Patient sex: M
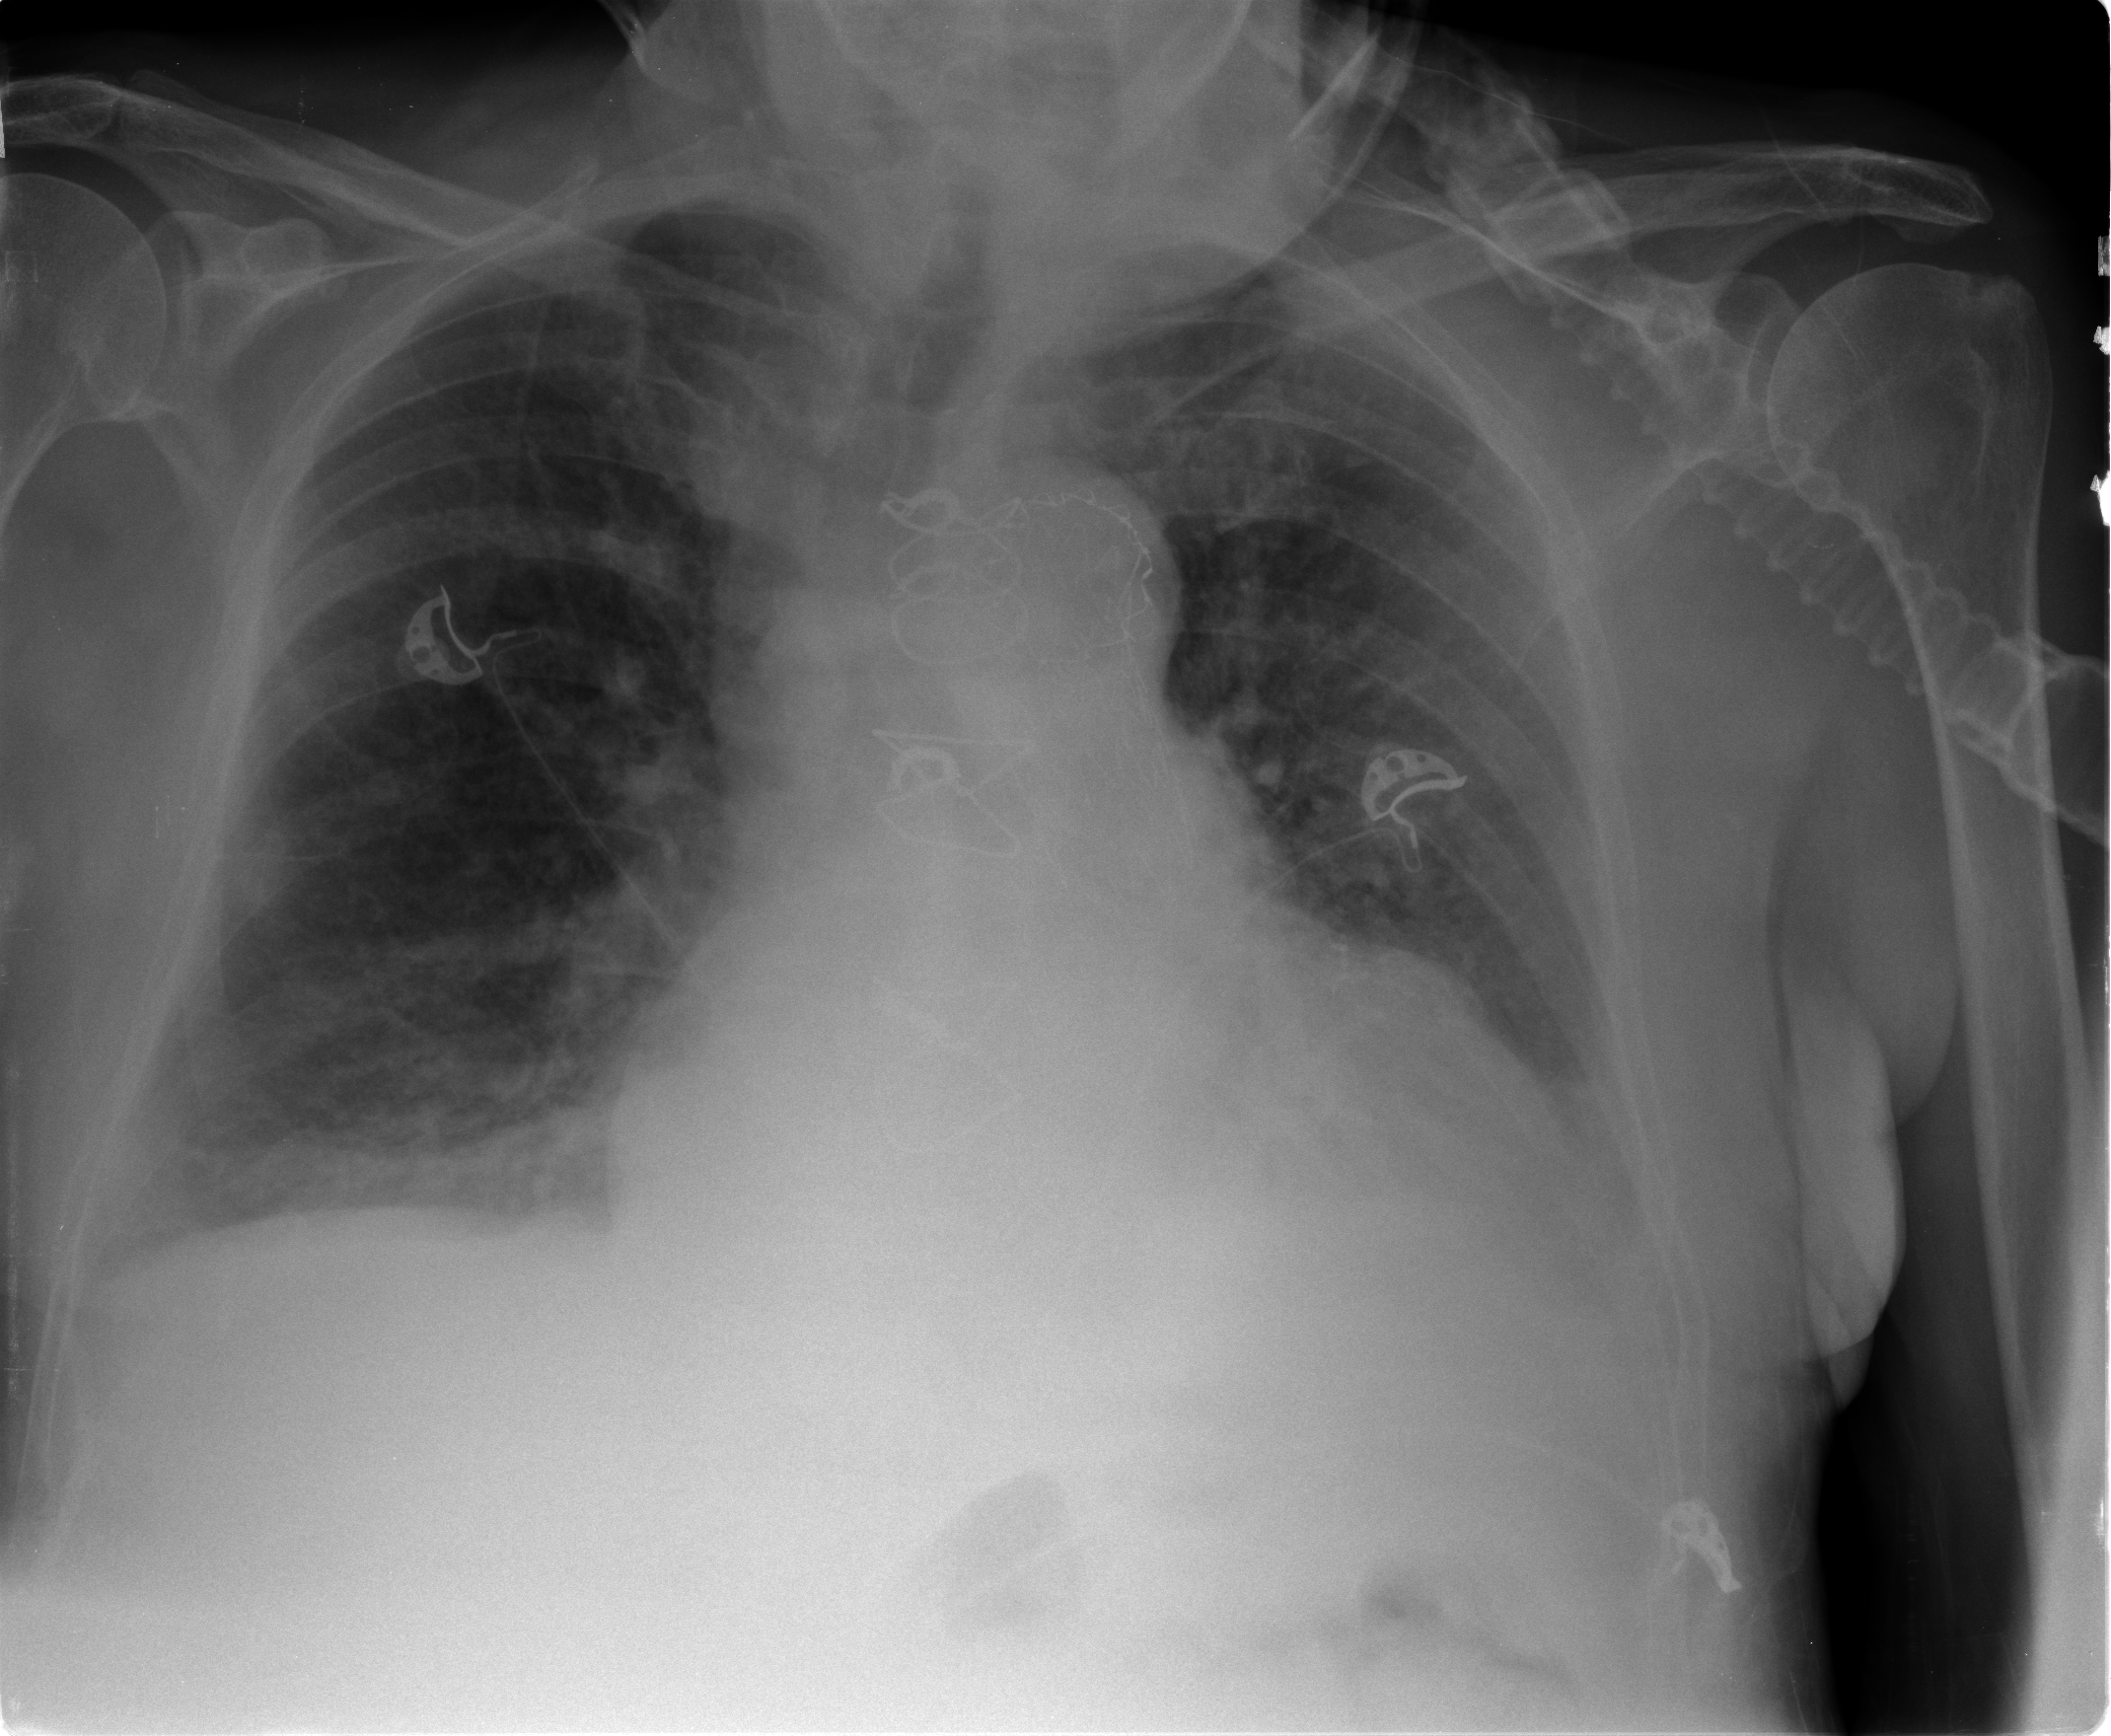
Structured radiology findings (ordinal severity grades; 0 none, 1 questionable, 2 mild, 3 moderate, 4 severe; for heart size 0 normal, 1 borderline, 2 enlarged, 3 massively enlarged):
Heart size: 2
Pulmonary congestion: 1
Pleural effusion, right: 0
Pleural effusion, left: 0
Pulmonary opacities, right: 0
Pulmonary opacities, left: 2
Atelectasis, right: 2
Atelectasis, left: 1